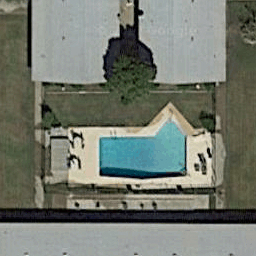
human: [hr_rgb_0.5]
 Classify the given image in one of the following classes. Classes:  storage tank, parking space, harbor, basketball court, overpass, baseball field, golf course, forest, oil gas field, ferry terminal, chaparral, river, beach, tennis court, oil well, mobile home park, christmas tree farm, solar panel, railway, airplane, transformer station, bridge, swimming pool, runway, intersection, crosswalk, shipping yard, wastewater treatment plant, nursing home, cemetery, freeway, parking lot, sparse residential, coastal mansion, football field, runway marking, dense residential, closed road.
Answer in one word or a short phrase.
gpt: swimming pool